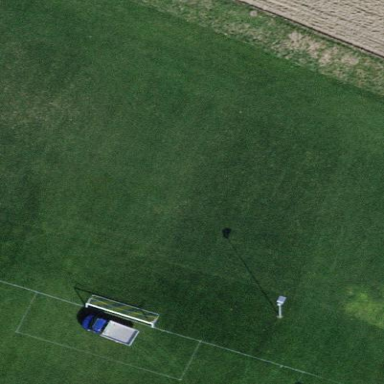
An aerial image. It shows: Grass pitch used for soccer.